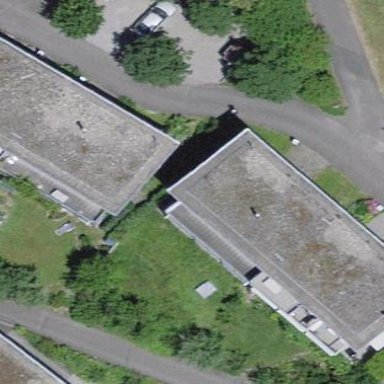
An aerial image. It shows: Terrace building.